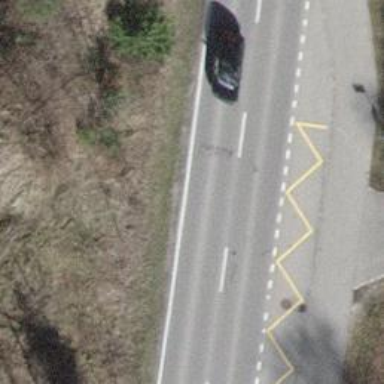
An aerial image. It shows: Bus stop with designated public transport stop position.